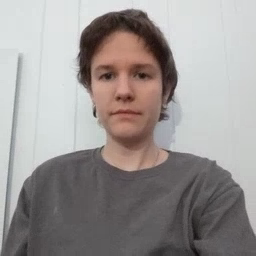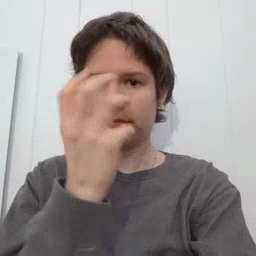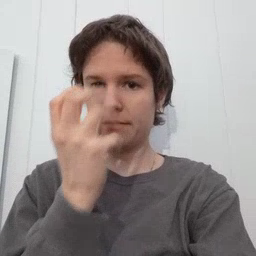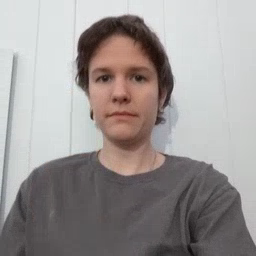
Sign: clown